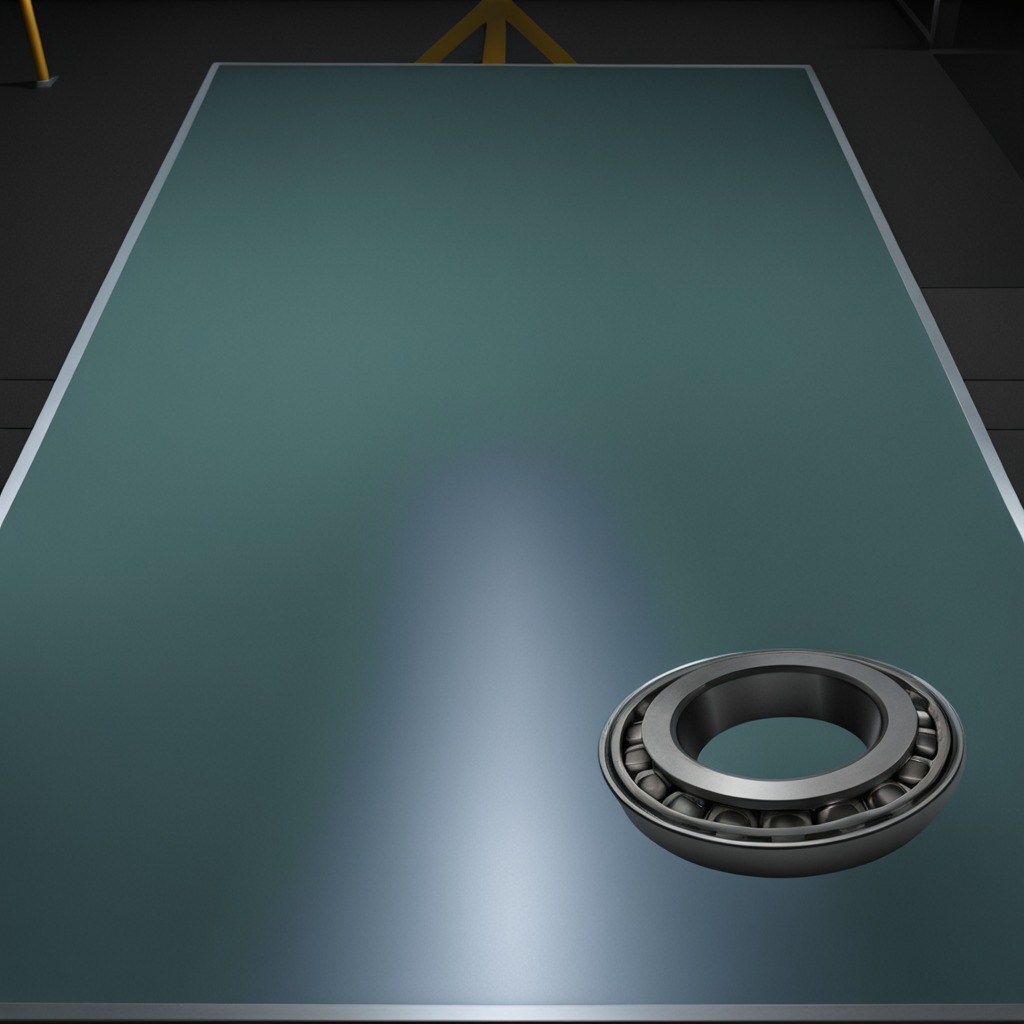
A metal ball bearing is lying on a clean empty table in a railway signal maintenance room lit by harsh overhead fluorescents.